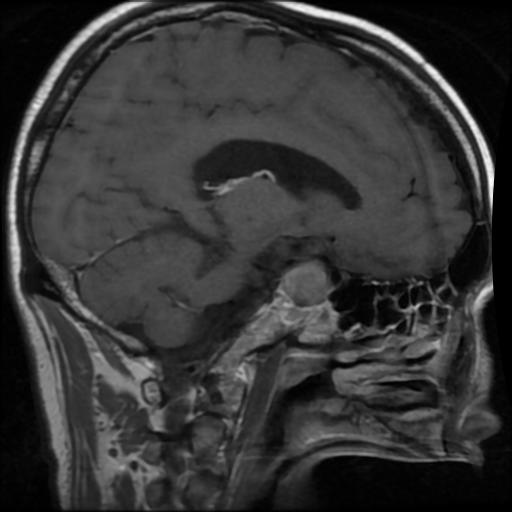
Label: pituitary